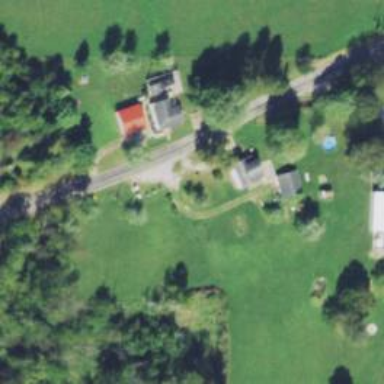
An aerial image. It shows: Driveway leading to service road.